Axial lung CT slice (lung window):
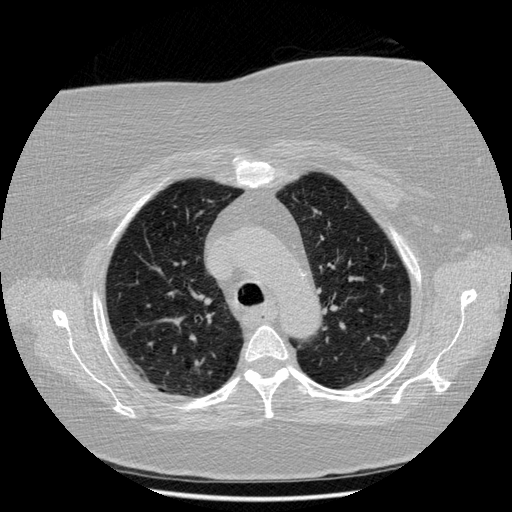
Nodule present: no